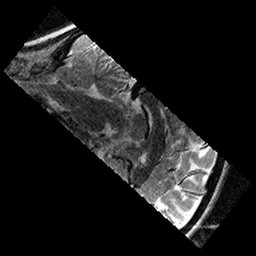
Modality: T2w
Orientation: sagittal
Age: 11
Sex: female
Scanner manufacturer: siemens
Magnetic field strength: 3 T
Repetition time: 9.23 s
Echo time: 0.067 s